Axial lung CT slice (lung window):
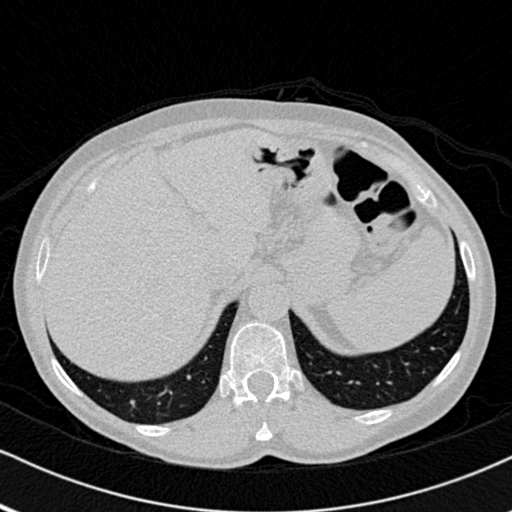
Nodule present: no